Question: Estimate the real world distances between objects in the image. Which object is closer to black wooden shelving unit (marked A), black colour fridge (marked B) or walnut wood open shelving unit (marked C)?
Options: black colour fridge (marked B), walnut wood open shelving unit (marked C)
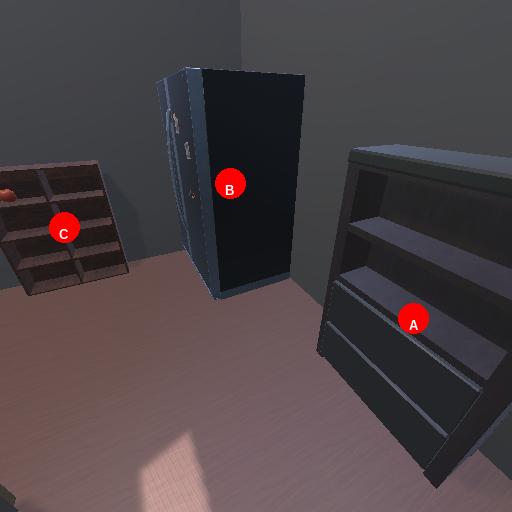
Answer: black colour fridge (marked B)